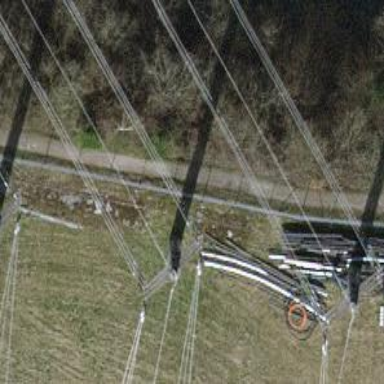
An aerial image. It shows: Power line with three cables.